Question: I have an XNA 4.0 project that I would like to be compiled with the .Net 4.0 Full profile, but it is set to Client profile by default. The combobox in the Application tab is grayed out.
I have uninstalled and reinstalled .Net 3.5, .Net 4.0 and Xna 4.0. What could be the problem? Our other development machines do not have this problem.

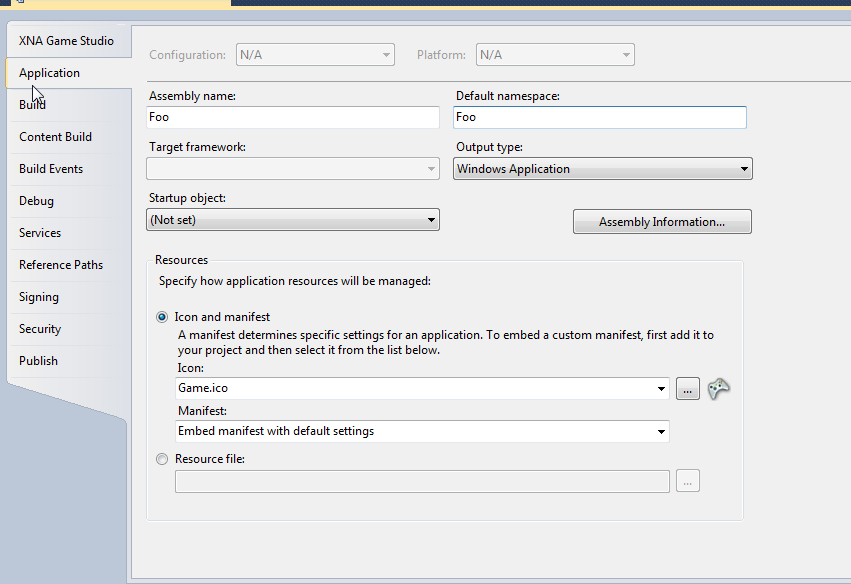
Answer: I found a workaround:
In the '.csproj' file is an xml element called 'TargetFrameworkProfile' which is set to 'Client'. When I remove the word Client and thus empty the xml node, the project is built as a full .Net 4.0 assembly.
You can even upgrade the project to .NET 4.5 or higher by changing the 'TargetFrameworkVersion' element. We use this to be able to use the Kinect One camera in XNA games.
'''
<TargetFrameworkVersion>v4.5</TargetFrameworkVersion>
'''